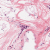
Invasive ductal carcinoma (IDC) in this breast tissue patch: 0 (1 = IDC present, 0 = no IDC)